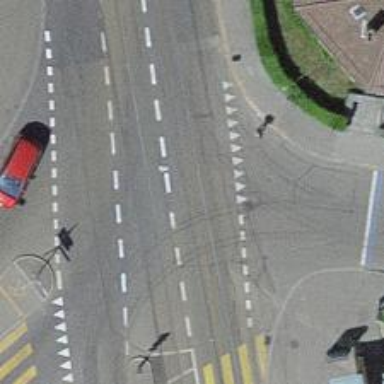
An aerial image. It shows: Tram level crossing on the railway.